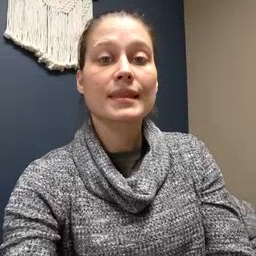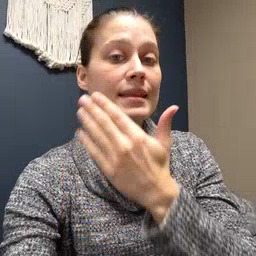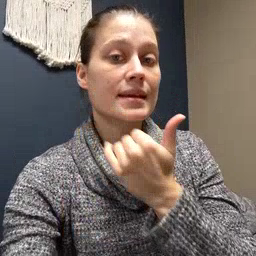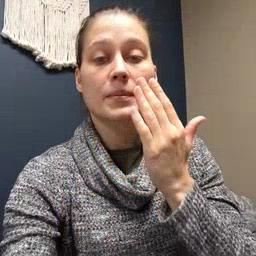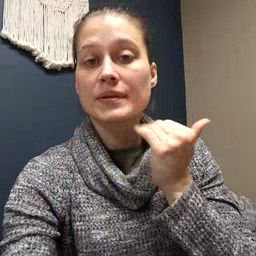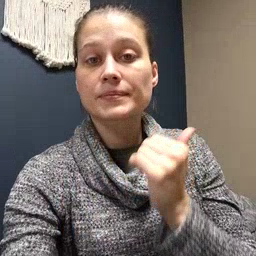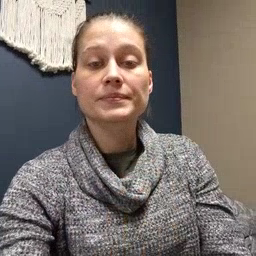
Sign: napkin